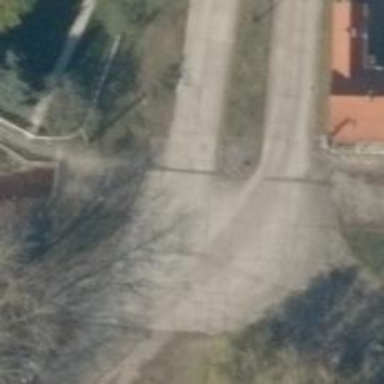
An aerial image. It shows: Residential road with concrete surface.